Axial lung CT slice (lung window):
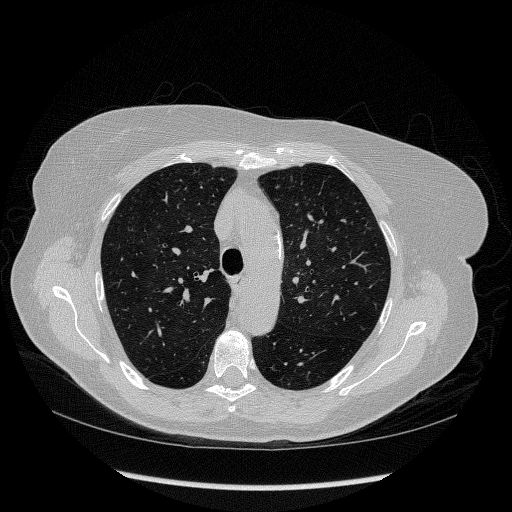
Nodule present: no